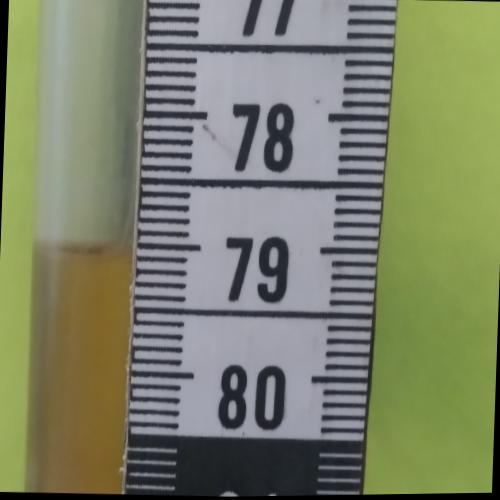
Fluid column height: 79.1 cm